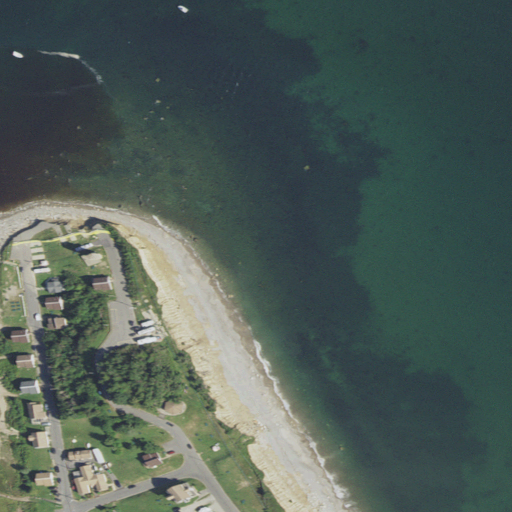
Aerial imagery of cliff(s) in Massachusetts named Fourth Cliff containing open water, medium intensity development, barren land, low intensity development, and high intensity development